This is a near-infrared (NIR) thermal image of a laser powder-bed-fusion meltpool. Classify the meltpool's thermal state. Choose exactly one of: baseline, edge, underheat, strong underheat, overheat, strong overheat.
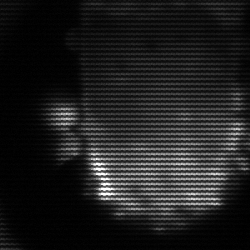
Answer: baseline